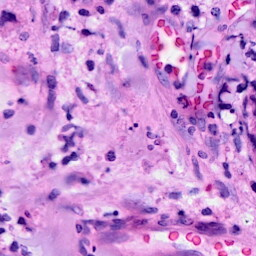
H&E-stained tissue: Breast